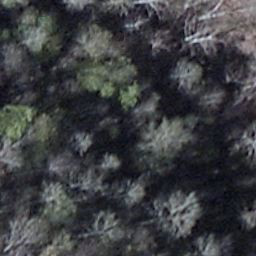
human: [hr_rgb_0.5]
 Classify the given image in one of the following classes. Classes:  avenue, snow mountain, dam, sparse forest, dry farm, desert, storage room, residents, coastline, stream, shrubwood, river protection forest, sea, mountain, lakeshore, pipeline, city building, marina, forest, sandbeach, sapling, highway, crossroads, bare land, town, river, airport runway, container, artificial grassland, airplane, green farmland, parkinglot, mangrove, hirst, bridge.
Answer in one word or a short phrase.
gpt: shrubwood